高一 · 代数
有如下两个程序 ( )

(1)
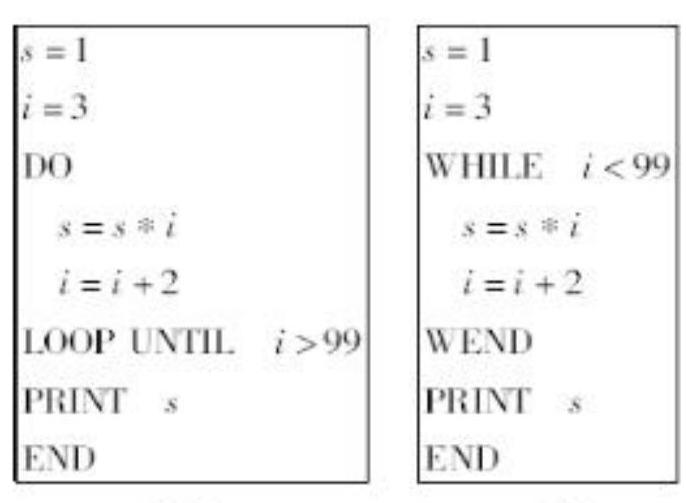
A. 两个程序输出结果相同

B. 程序 (1) 输出的结果比程序 (2) 输出的结果大

C. 程序 (2) 输出的结果比程序 (1) 输出的结果大

D. 两个程序输出结果的大小不能确定
答案: B
解析: 模拟程序 (1) 的运行过程, 得出该程序运行后输出的是 $s=1 \times 3 \times 5 \times \cdots \times 97 \times 99$模拟程序 (2) 的运行过程, 得出该程序运行后输出的是 $s=1 \times 3 \times 5 \times \cdots \times 97$,

$\therefore$ 程序 (1) 输出的结果比程序 (2) 输出的结果大, 故选 B.